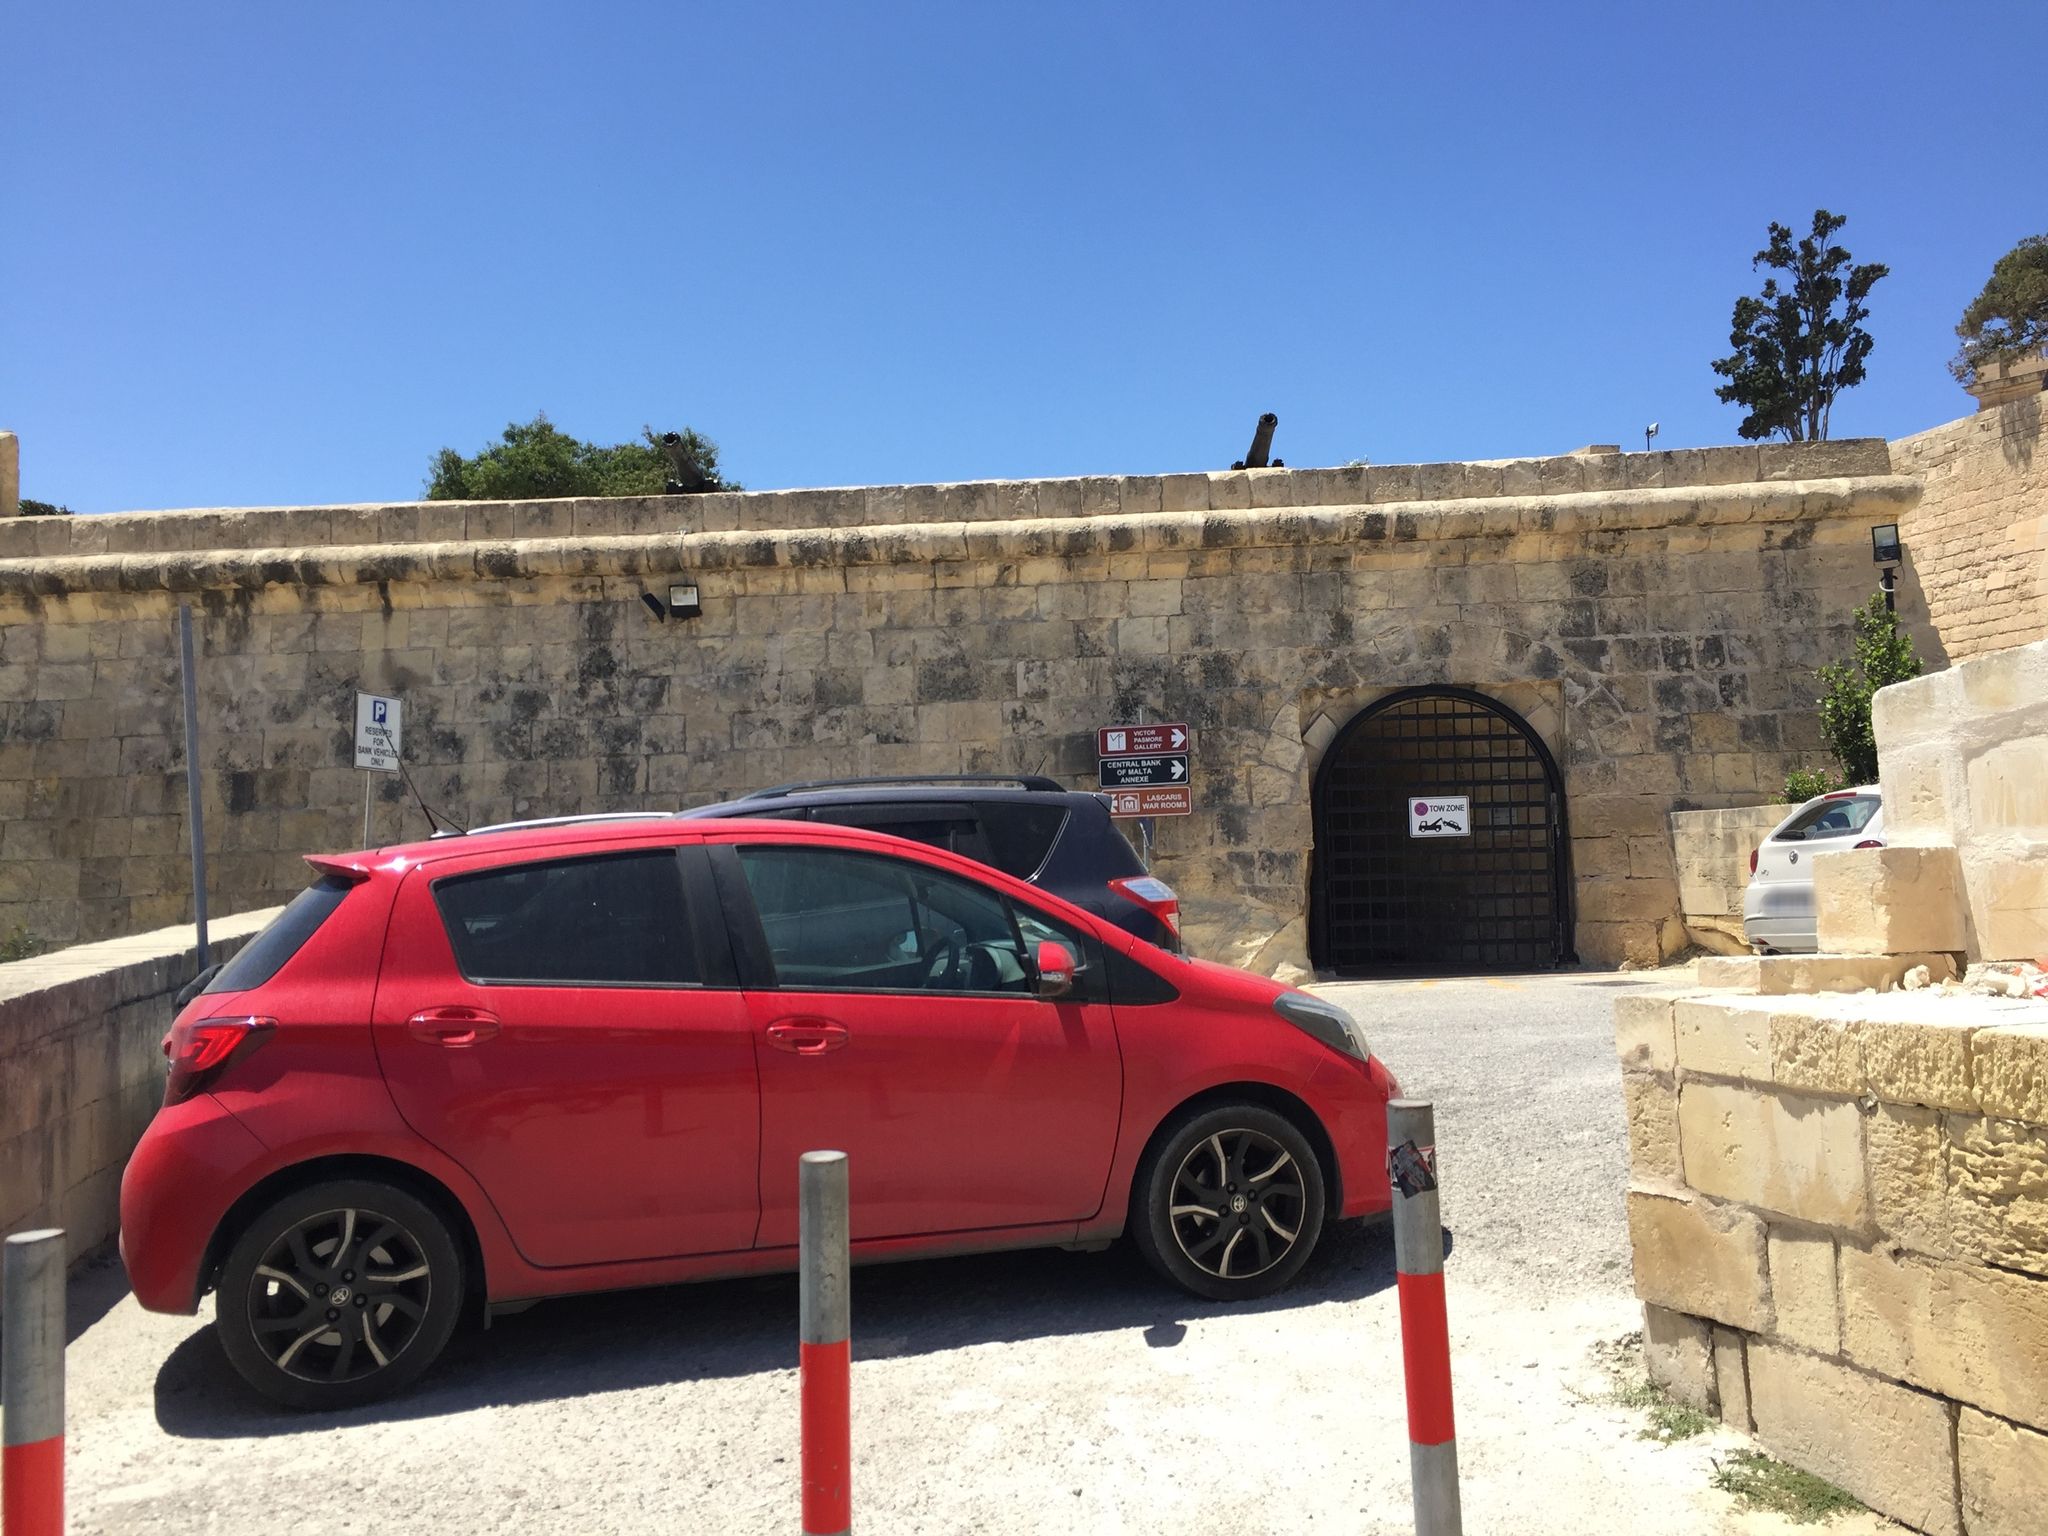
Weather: clear
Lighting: day
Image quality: good
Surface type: walking surface
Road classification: steps, service, footway
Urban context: urban centre
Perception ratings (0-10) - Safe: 2.54, Lively: 6.39, Beautiful: 3.14, Boring: 6.29, Depressing: 3.46, Wealthy: 5.75